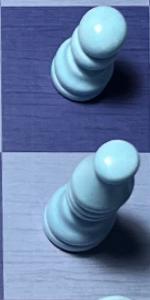
Label: Bishop_White